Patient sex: F
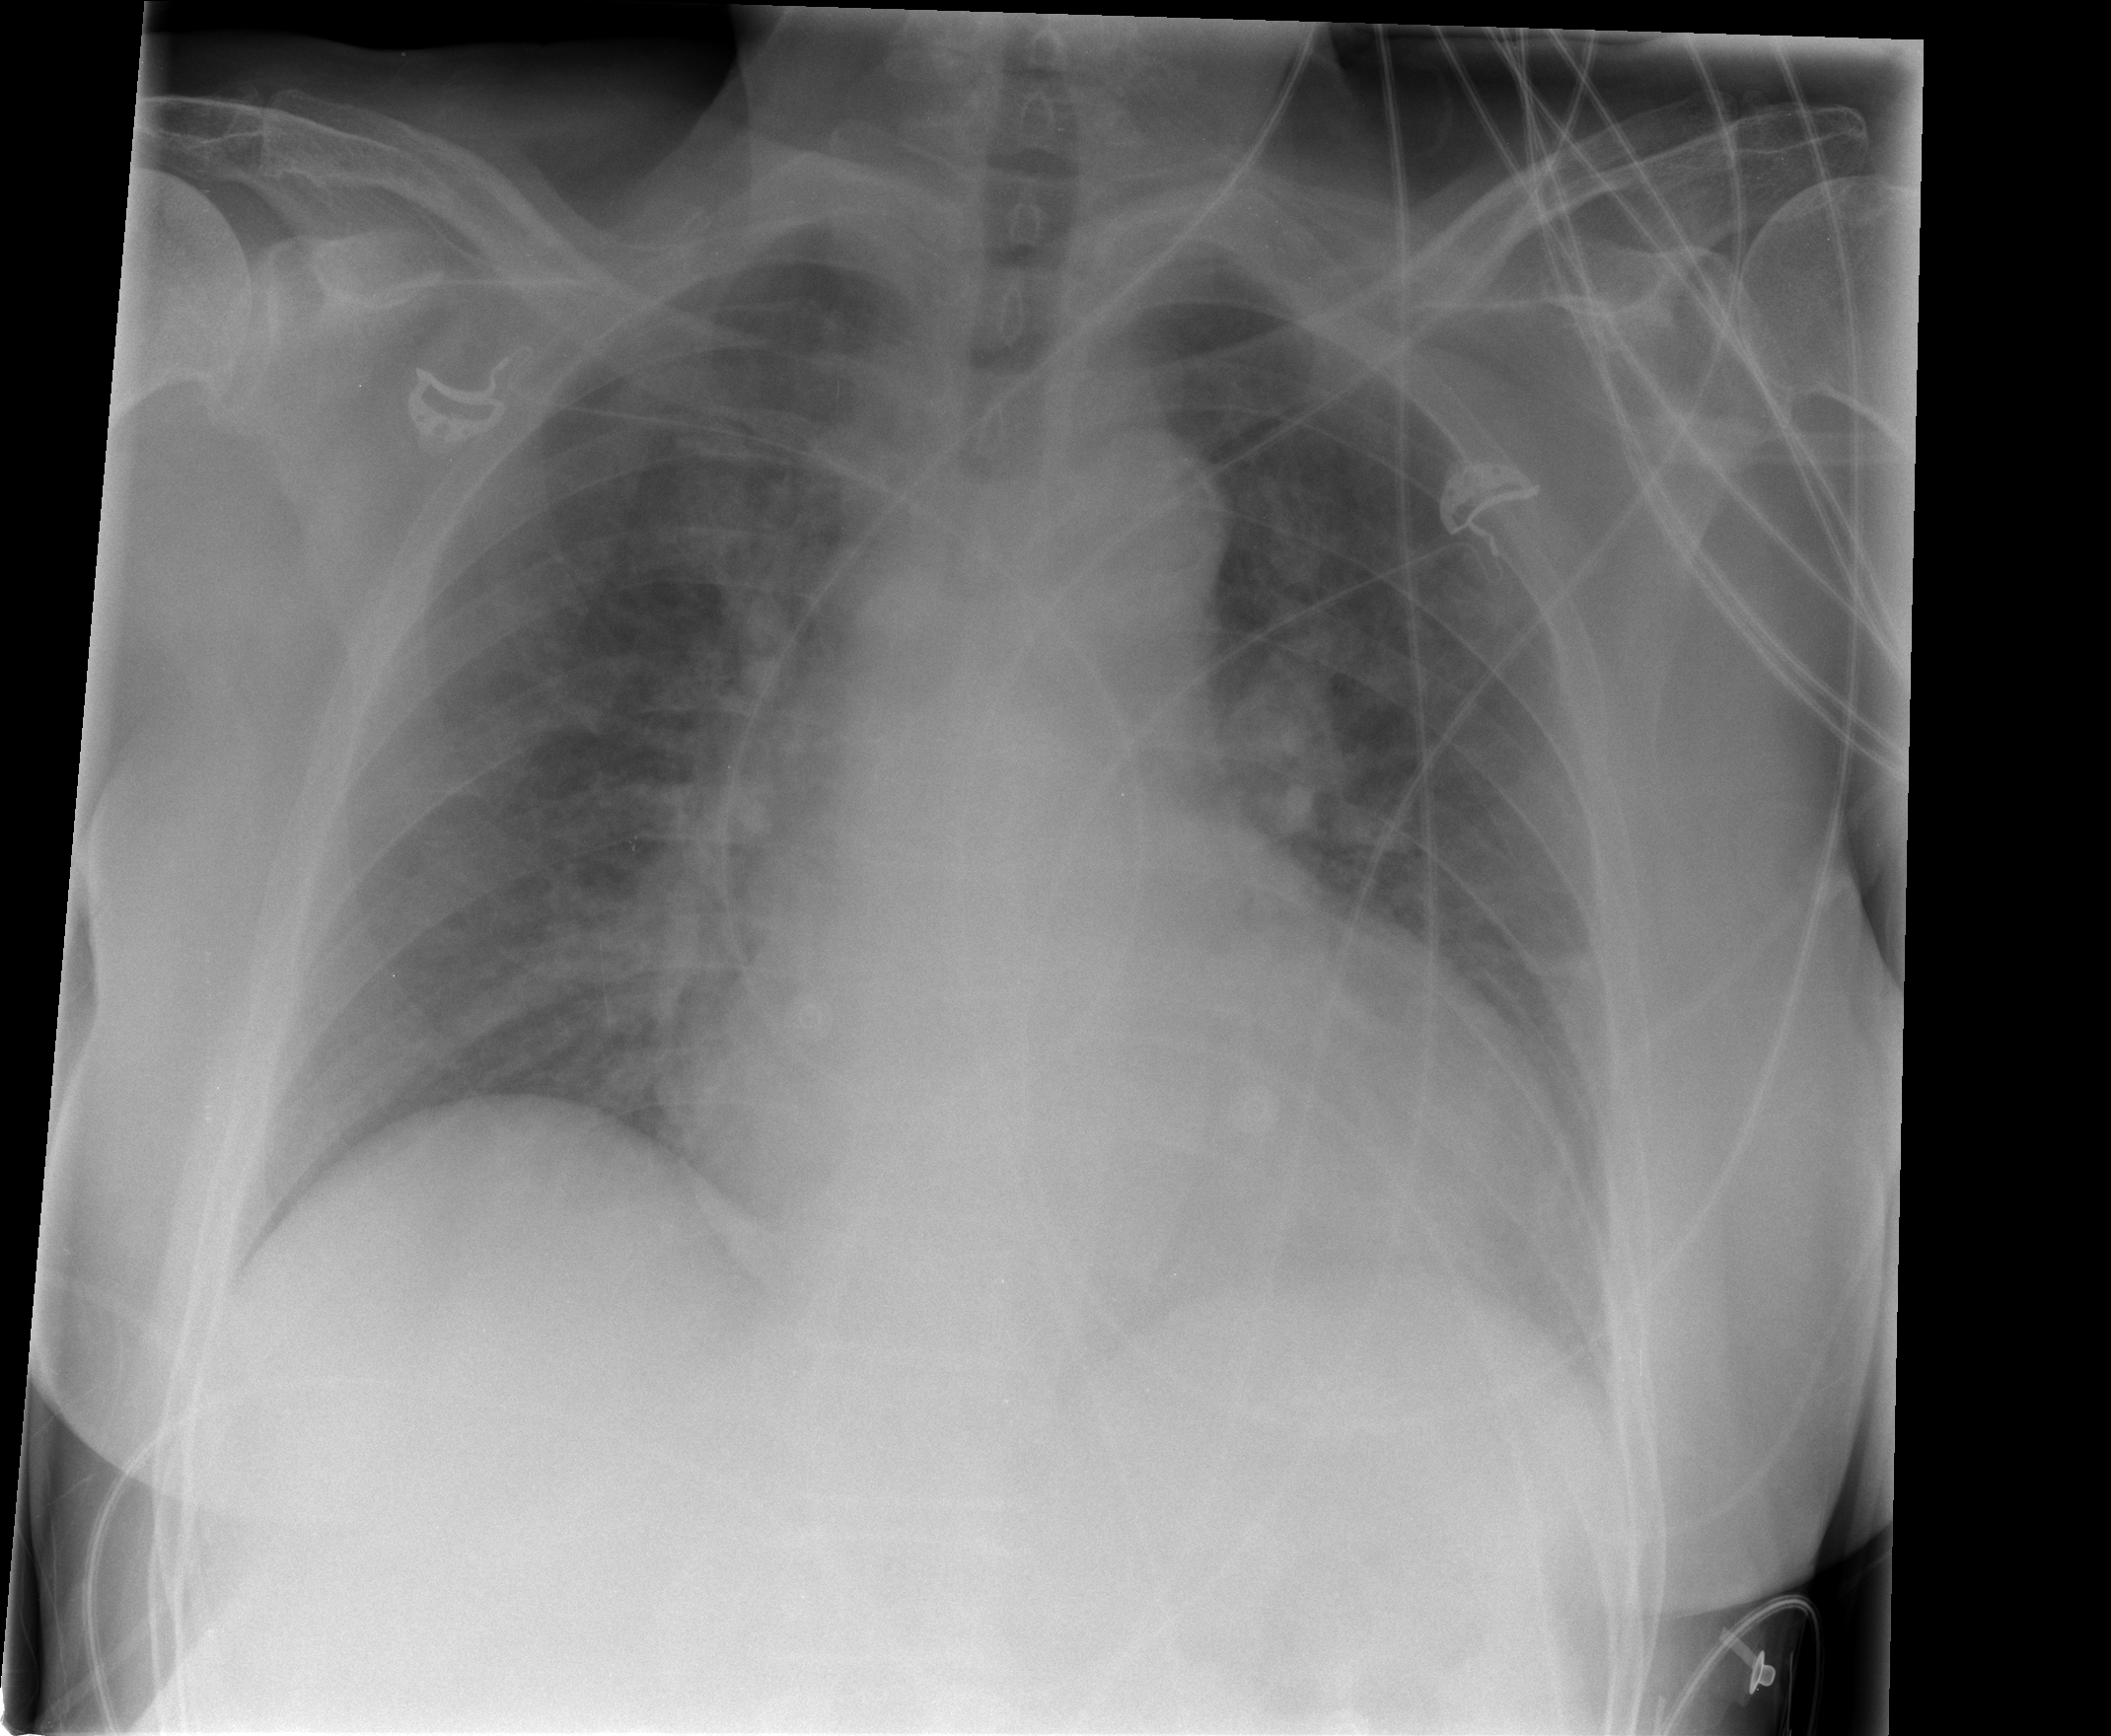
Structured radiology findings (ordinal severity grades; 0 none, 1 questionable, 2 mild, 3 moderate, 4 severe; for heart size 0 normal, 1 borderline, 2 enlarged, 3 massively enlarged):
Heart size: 2
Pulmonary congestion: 2
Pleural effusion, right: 1
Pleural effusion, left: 1
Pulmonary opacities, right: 1
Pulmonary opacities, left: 1
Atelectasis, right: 0
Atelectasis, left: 1